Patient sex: M
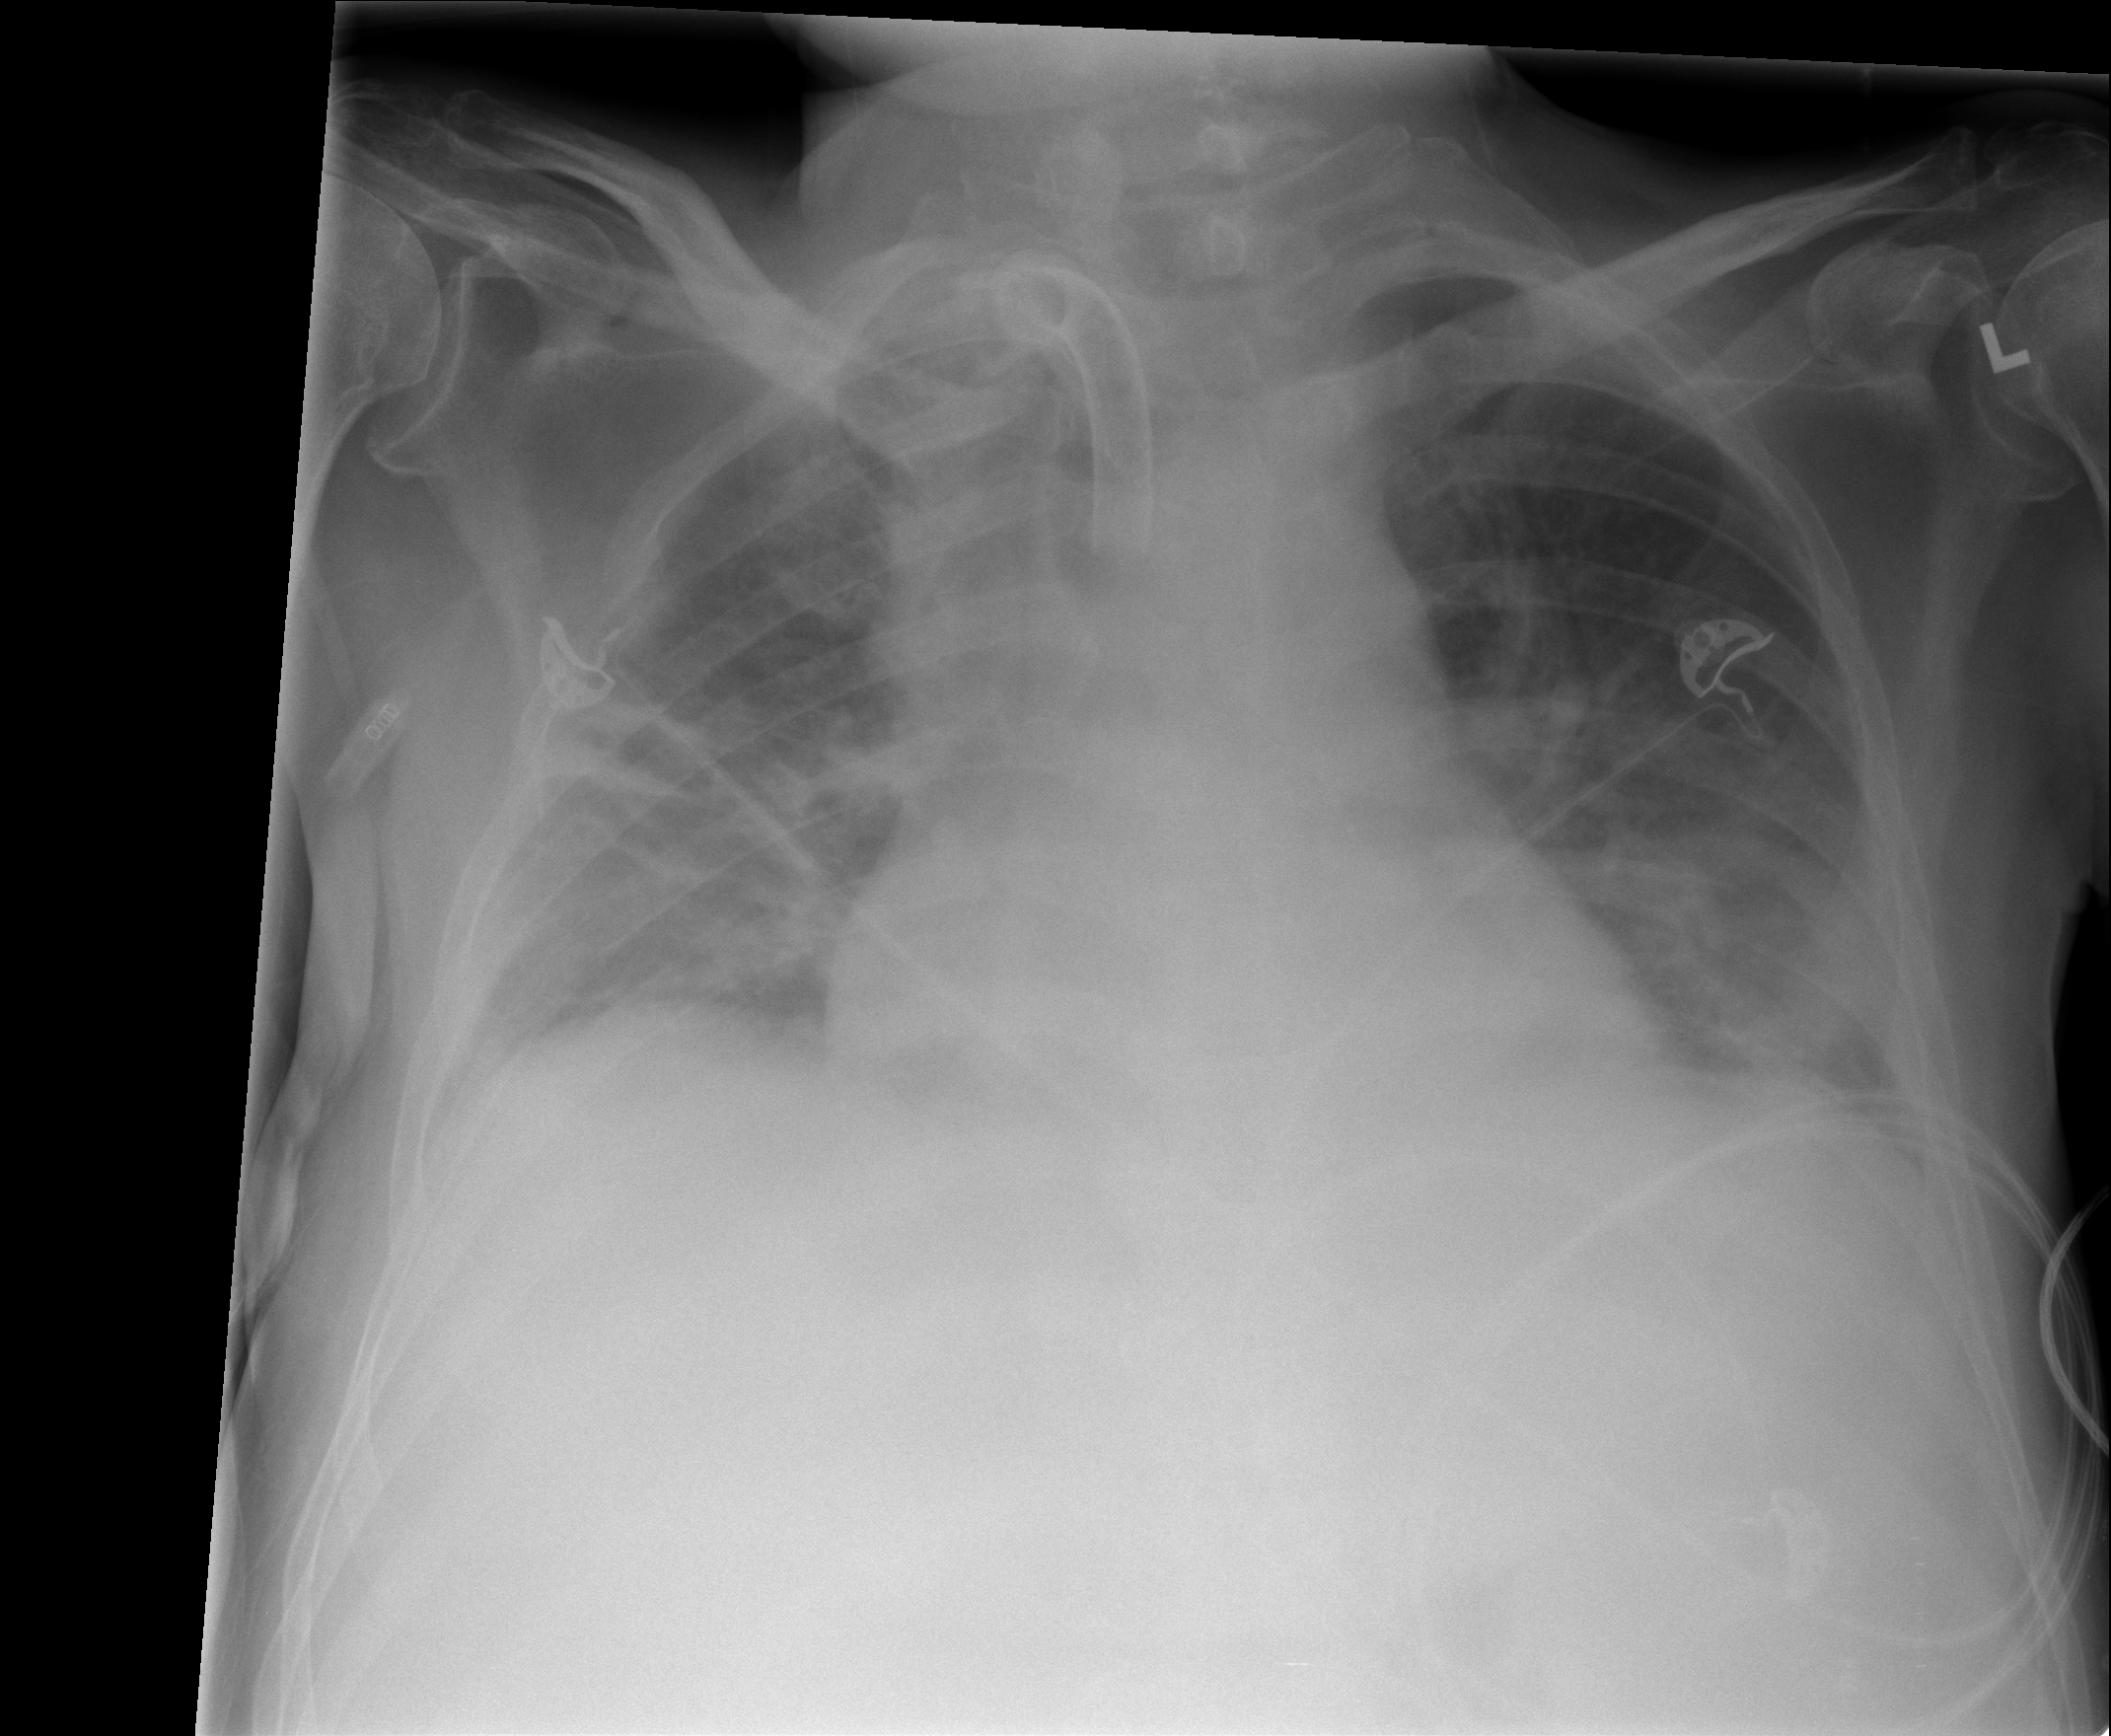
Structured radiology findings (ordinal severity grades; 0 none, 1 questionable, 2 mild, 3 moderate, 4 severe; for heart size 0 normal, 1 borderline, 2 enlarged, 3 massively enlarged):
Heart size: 2
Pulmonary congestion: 2
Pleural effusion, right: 2
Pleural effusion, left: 0
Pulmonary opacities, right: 2
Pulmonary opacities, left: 2
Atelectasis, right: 3
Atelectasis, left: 2